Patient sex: M
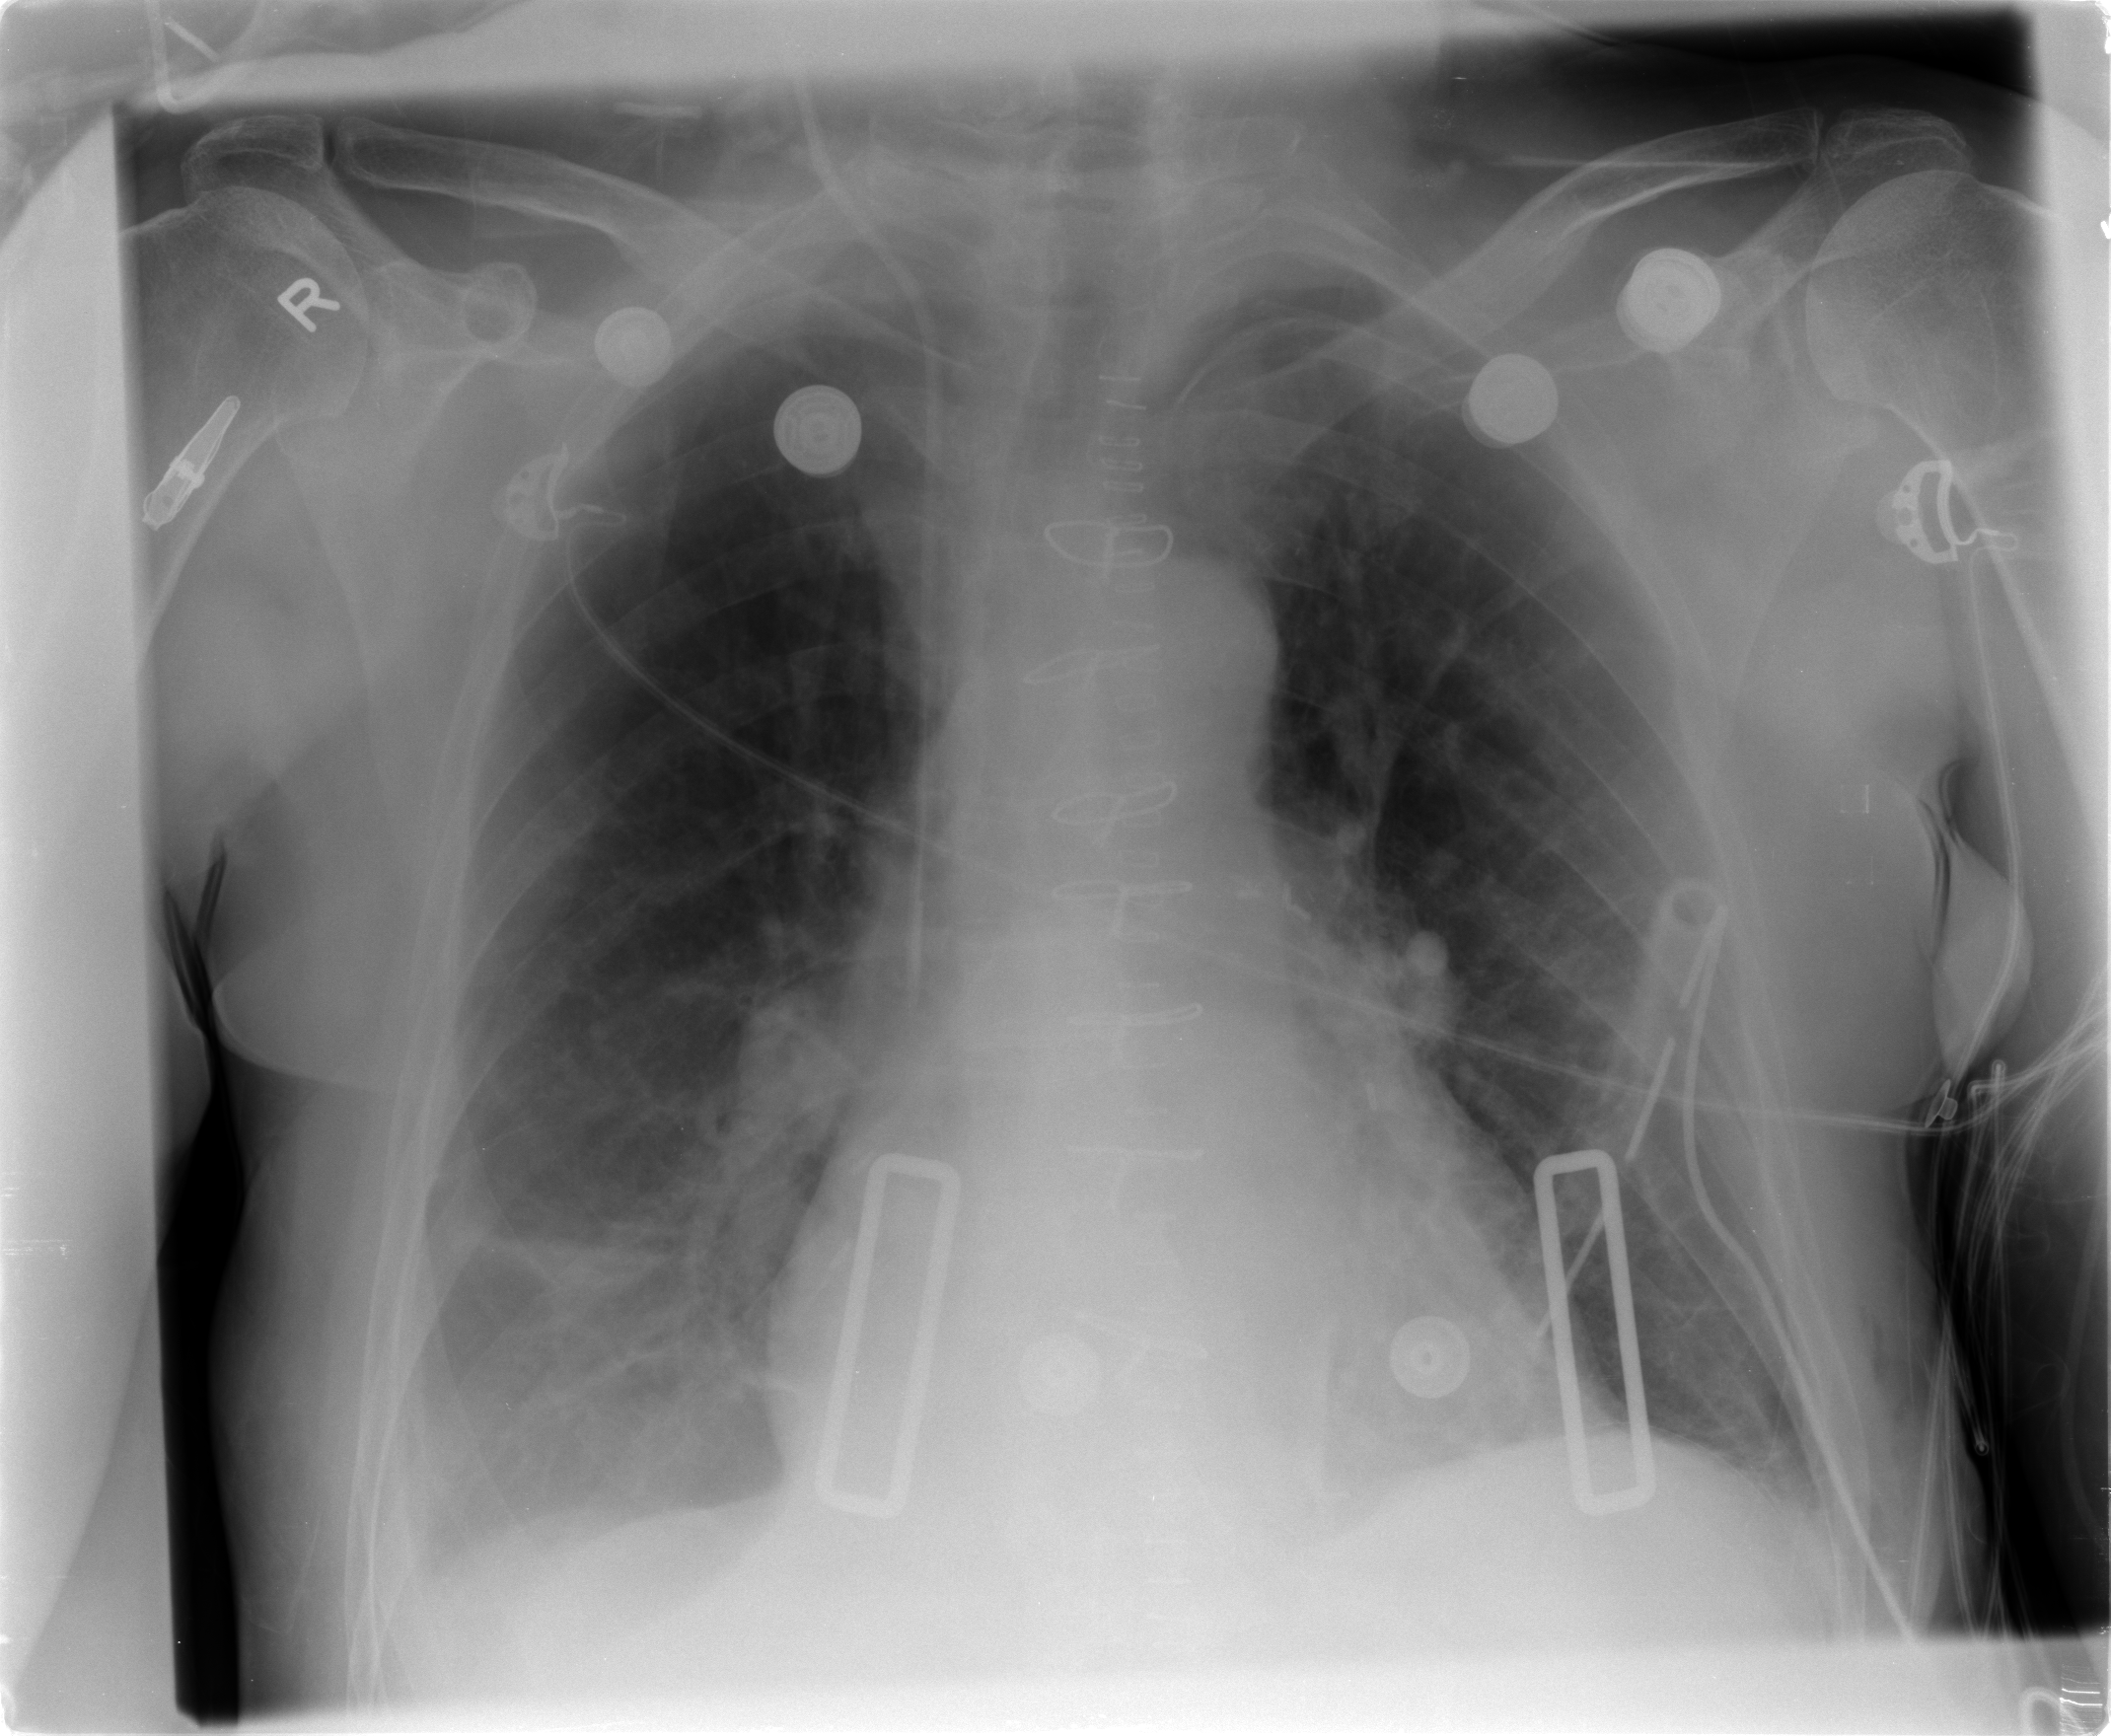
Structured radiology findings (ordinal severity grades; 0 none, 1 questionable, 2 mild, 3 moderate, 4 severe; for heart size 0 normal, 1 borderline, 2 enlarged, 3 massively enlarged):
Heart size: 1
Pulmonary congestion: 1
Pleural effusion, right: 2
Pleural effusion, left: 1
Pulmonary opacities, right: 0
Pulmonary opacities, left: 0
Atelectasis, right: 2
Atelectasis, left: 1